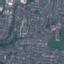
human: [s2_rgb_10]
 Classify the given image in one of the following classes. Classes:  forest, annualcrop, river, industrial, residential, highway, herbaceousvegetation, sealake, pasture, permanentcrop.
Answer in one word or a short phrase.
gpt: Residential